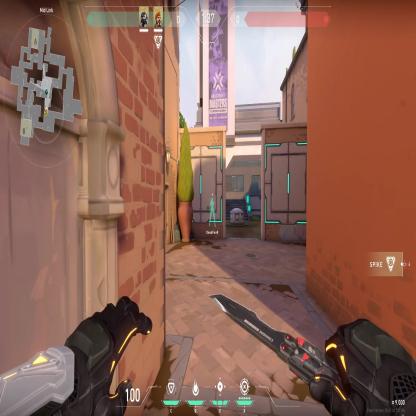
Label: teammate